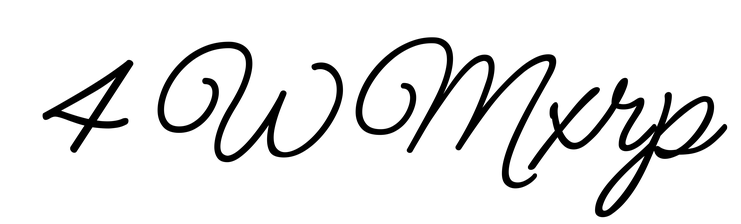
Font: MeowScript-Regular